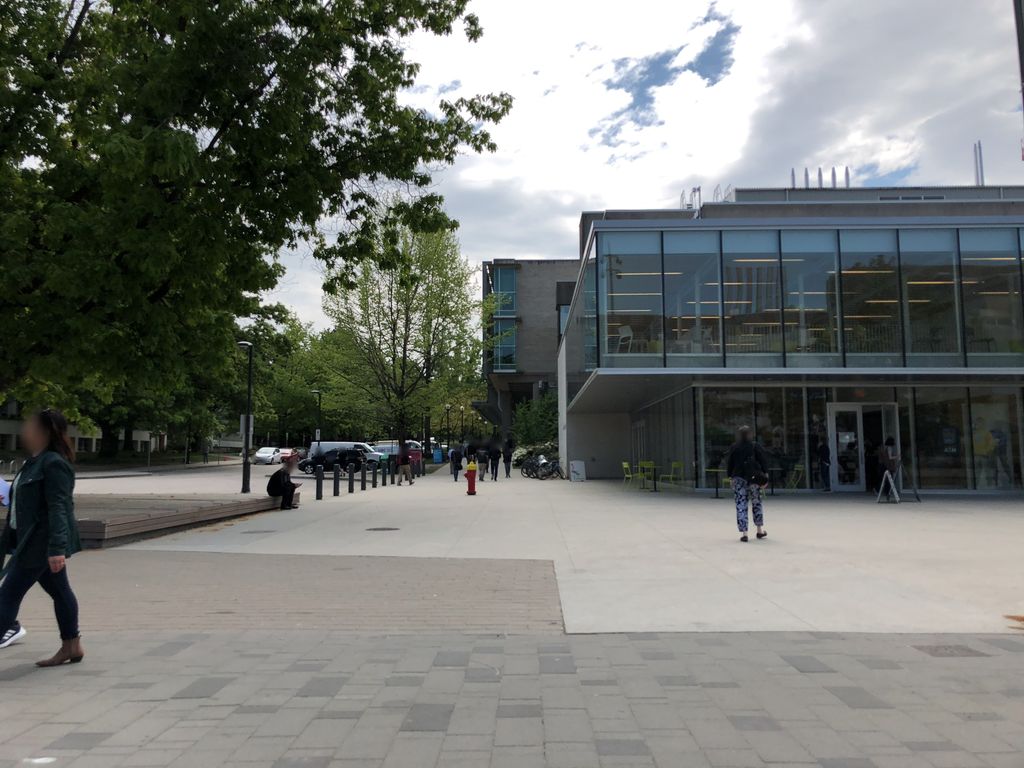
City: vancouver